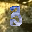
Label: 3